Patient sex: M
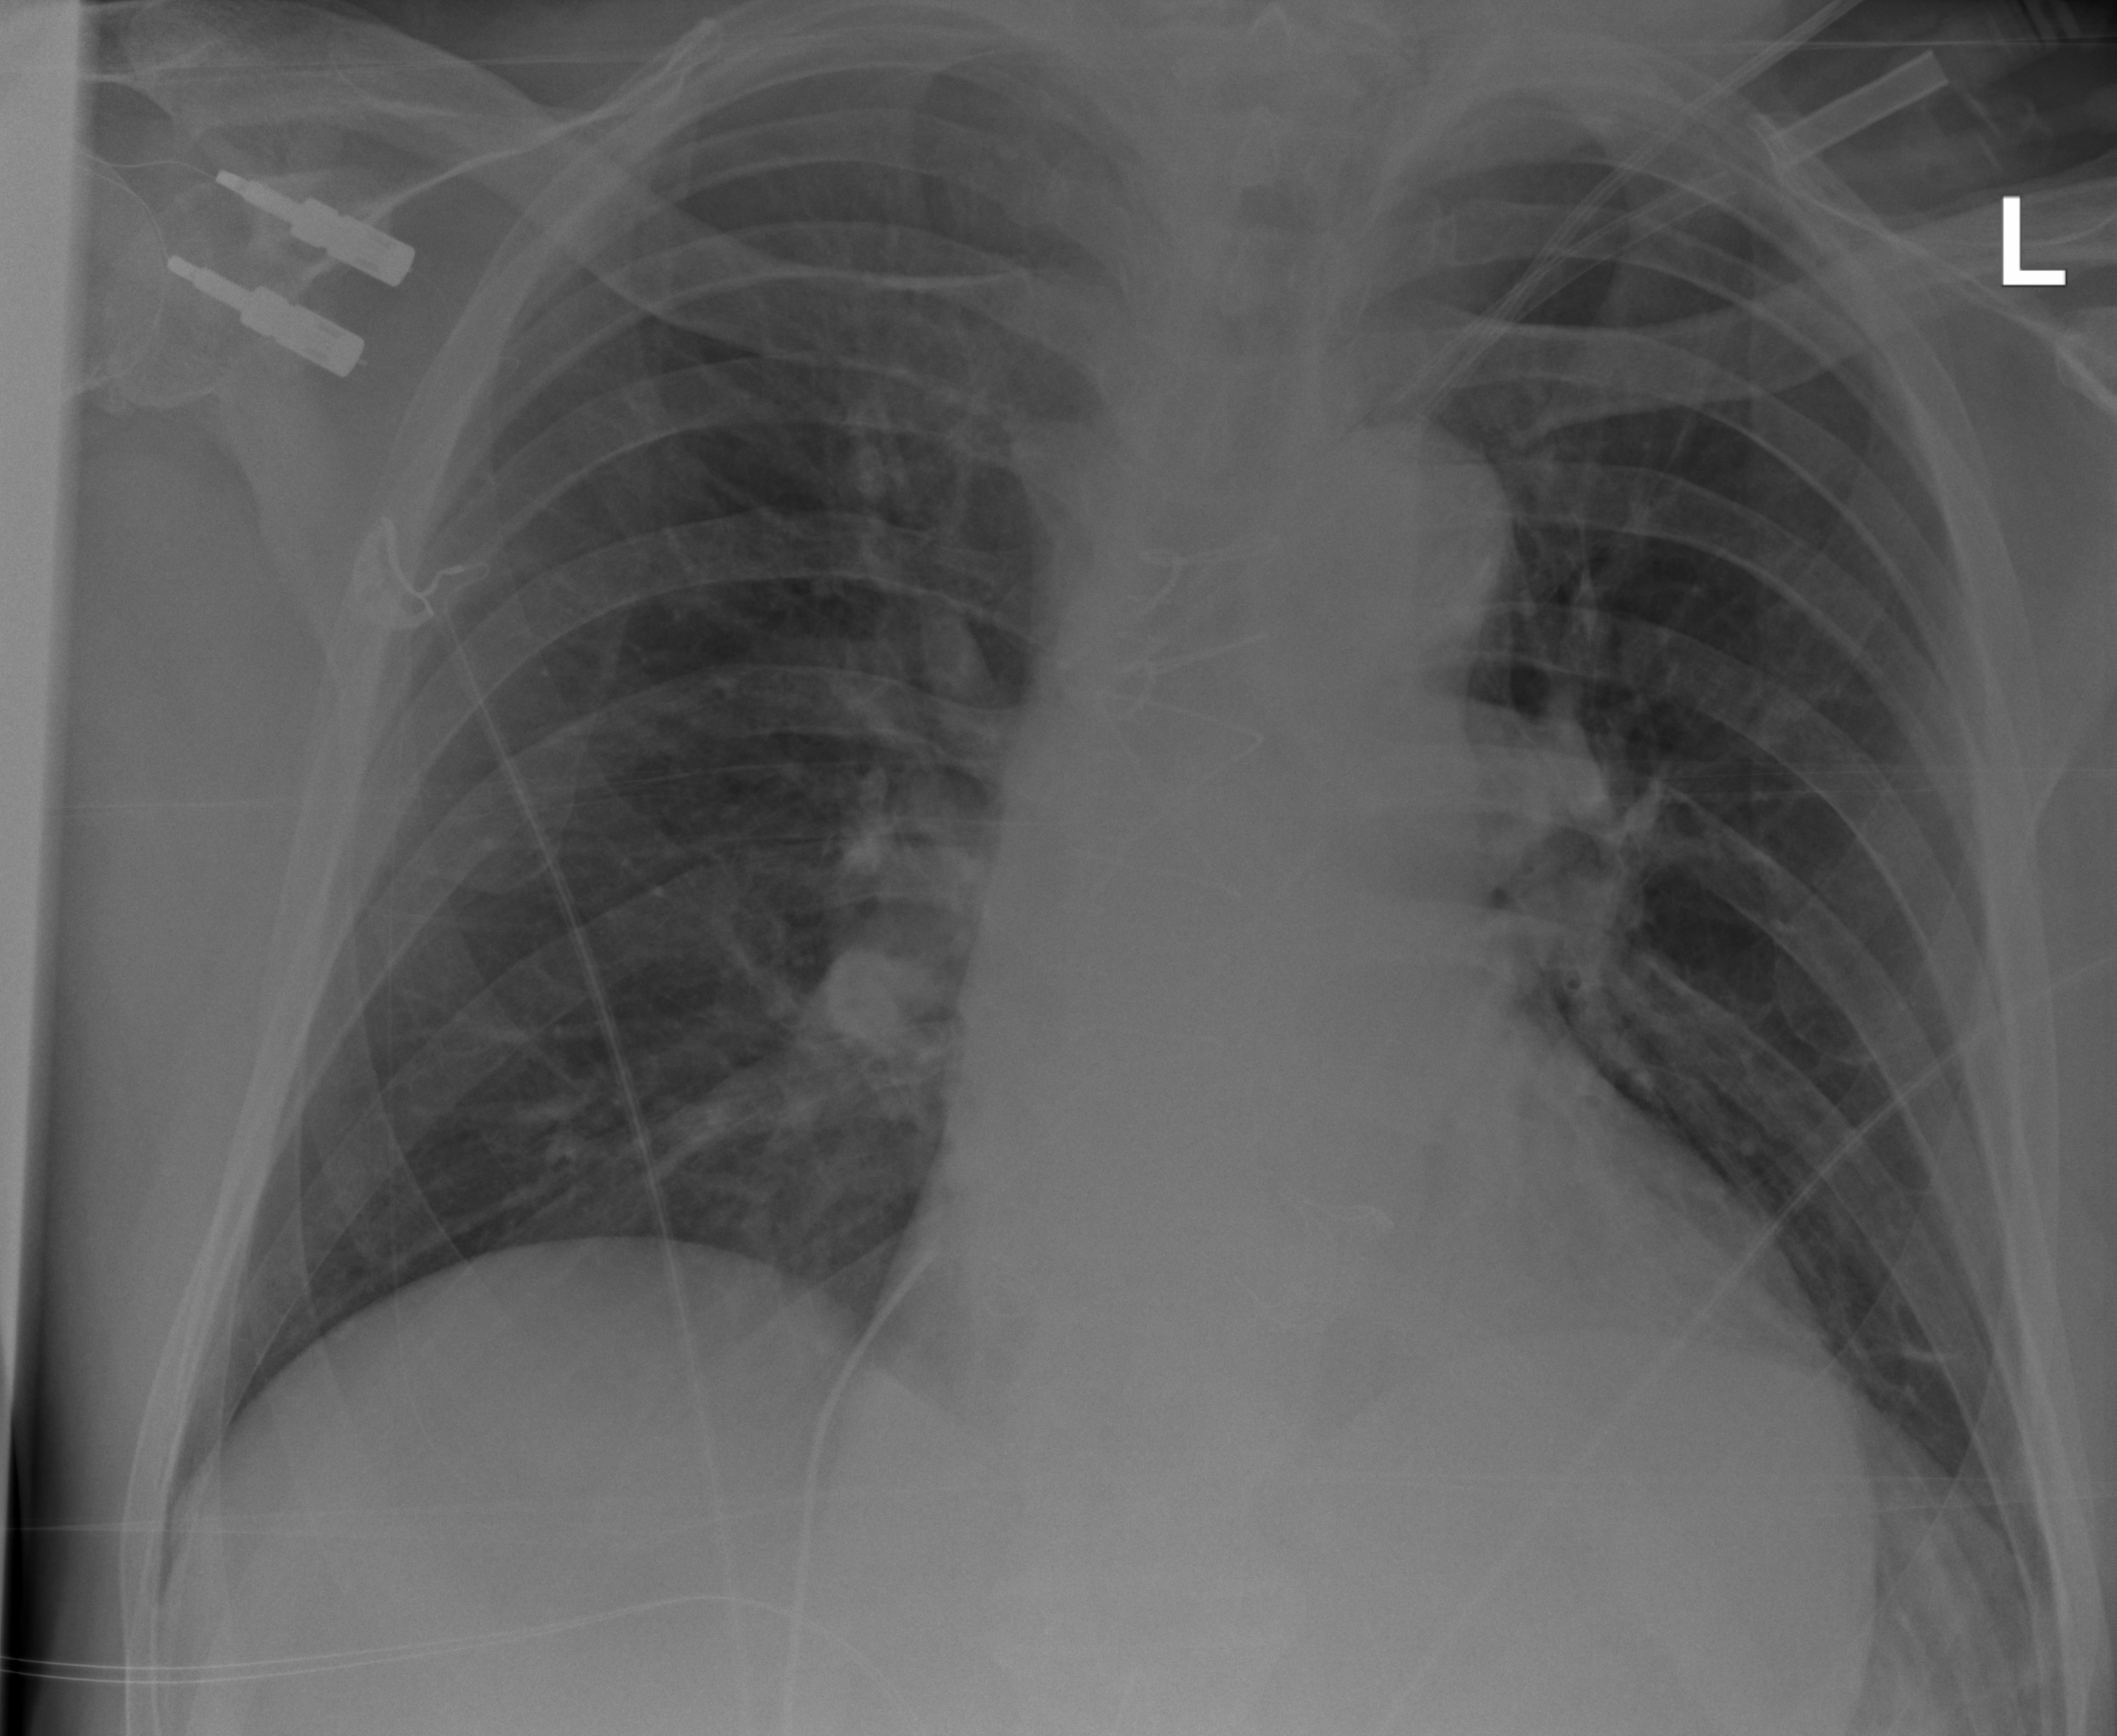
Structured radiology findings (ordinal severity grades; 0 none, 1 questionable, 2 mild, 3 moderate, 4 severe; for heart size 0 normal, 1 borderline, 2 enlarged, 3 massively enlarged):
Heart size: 0
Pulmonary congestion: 1
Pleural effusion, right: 0
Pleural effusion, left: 0
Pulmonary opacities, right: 0
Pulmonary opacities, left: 0
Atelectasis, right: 0
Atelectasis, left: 0